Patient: sex M, age 58
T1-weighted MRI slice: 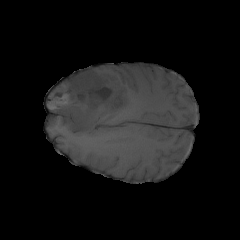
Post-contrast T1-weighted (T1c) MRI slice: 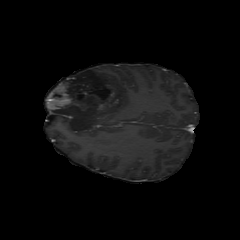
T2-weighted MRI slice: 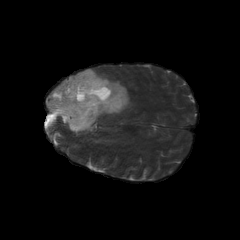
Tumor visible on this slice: yes
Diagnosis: Astrocytoma, IDH-mutant
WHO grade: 4